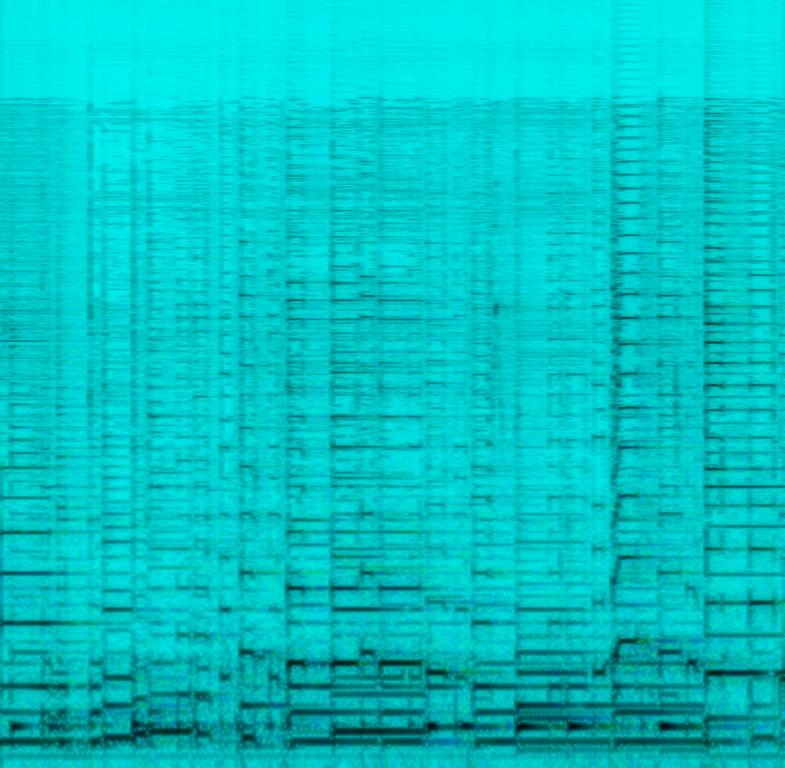
This audio contains an acoustic guitar. The piece is played in fingerstyle. Meaning that the chords and the melody are played at the same time. The guitar has some reverb on it. This song may be playing live at an art gallery.